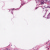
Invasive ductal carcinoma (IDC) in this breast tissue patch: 0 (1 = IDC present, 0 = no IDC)